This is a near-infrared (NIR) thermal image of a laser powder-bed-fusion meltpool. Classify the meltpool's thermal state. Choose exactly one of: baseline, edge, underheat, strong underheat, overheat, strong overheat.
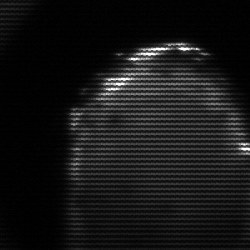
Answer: edge